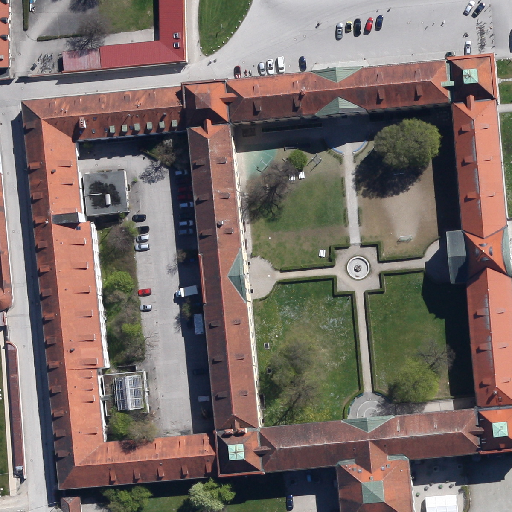
Referring expression: heavy-duty vehicle